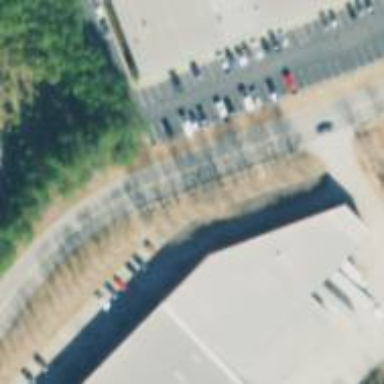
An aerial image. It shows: Parking area.